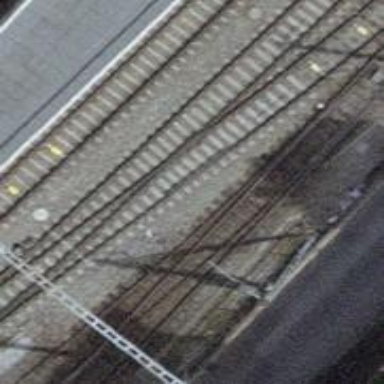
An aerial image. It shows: Single-track railway siding with electrified contact lines.